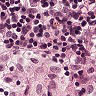
Metastatic tissue present: no